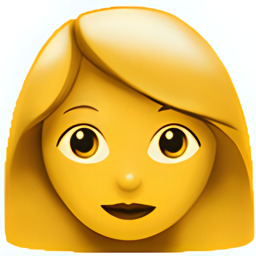
Name: woman
Emoji: 👩
Group: People & Body
Sub-group: person